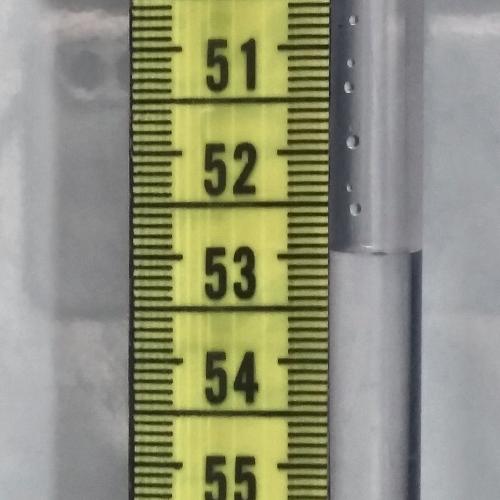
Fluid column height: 53.0 cm